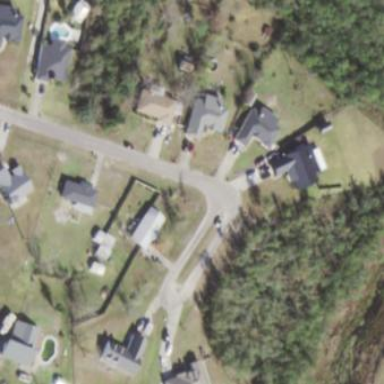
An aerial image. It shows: This residential area consists of single-family homes.